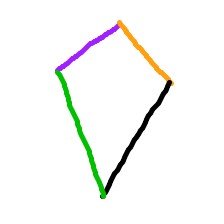
Shape: kite